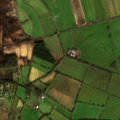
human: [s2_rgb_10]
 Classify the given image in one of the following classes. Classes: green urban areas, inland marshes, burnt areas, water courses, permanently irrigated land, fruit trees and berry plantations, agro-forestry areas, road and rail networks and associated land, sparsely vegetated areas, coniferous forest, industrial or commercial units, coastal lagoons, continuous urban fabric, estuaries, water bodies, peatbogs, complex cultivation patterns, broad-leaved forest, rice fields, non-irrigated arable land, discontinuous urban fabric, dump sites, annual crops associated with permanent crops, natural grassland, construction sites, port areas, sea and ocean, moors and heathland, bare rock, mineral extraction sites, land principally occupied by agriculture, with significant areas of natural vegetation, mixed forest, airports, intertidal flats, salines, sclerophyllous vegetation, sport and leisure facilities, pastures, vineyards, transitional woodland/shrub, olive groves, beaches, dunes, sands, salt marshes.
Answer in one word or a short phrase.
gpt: pastures, transitional woodland/shrub, peatbogs